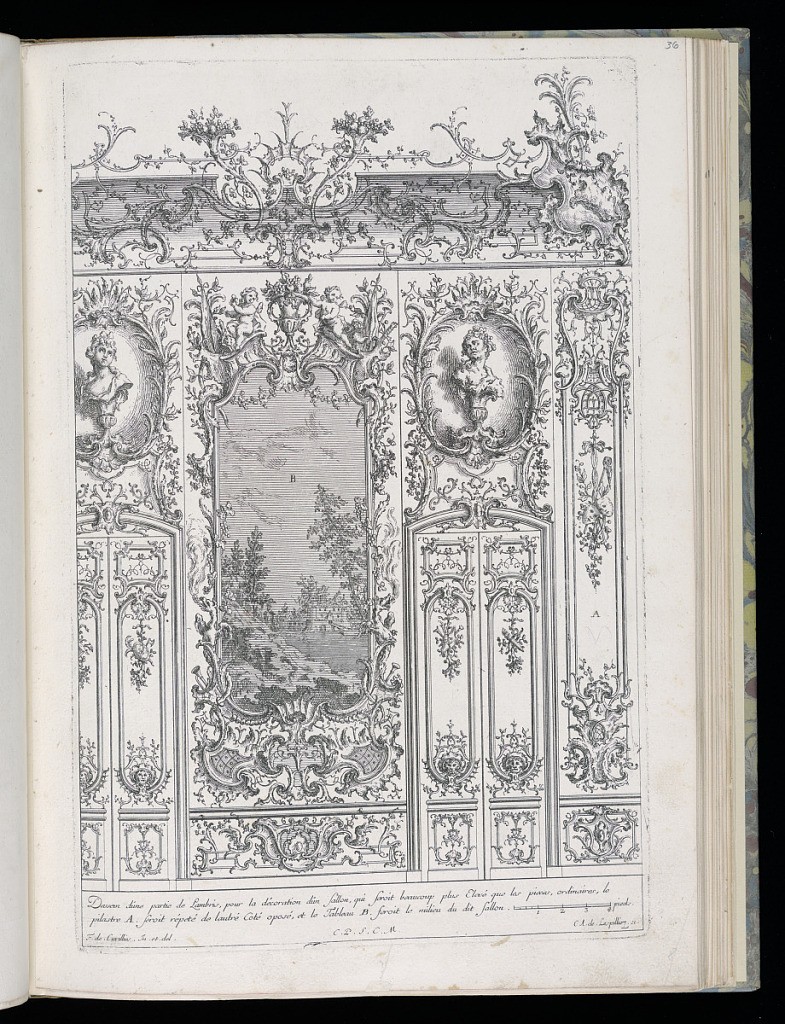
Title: Wall with Trumeau Flanked by Doors
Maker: François de Cuvilliés the Elder, Belgian, 1695 - 1768
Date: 18th century
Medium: Engraving on paper
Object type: Bound print
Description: Design for an interior wall decoration with applied ornamental stuccowork. At center, a trumeau with an ornamental border containing a large landscape painting. At either side, a set of double doors, each with an oval niche with a sculptural bust above. Scale at lower right.